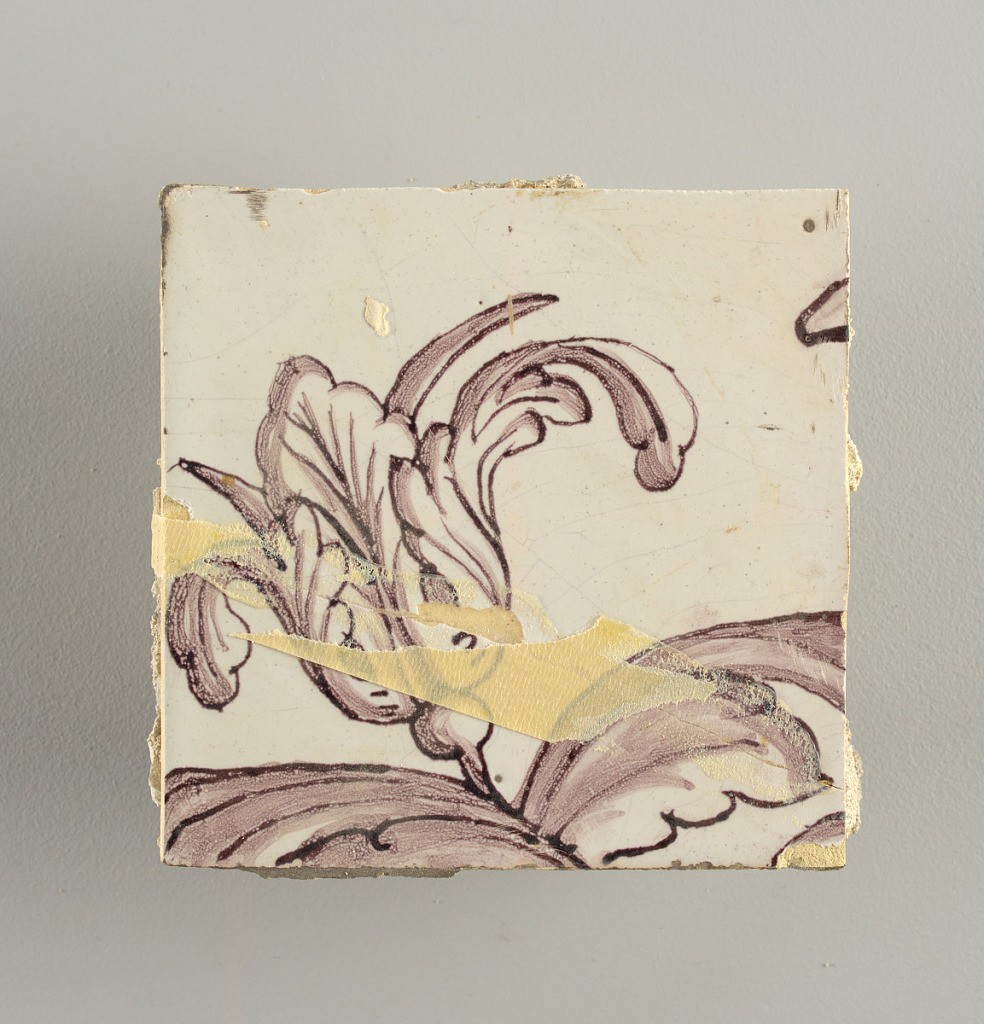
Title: Wall facing
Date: ca. 1725
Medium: Tin-glazed earthenware, underglaze
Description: Horizontal rectangle.  Thirty-seven tiles wide and twenty-one high with opening for door or window nineteen and one-half tiles high and twelve wide.  To left and right of opening, centered canopy above. Left, woman representing Hope, right, a sculputure urn.  Centered above opening, a mascaron.  Arabesque design of foliage.